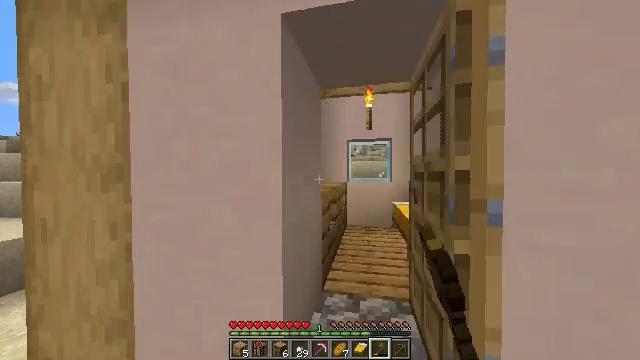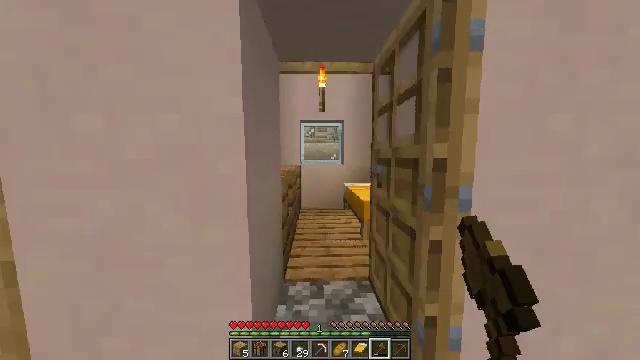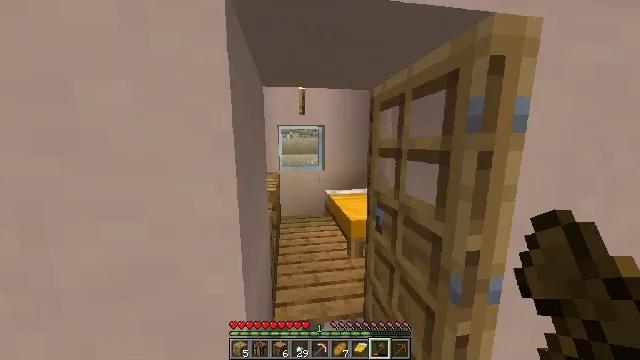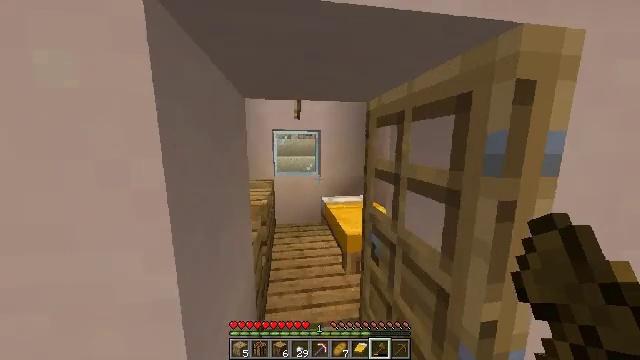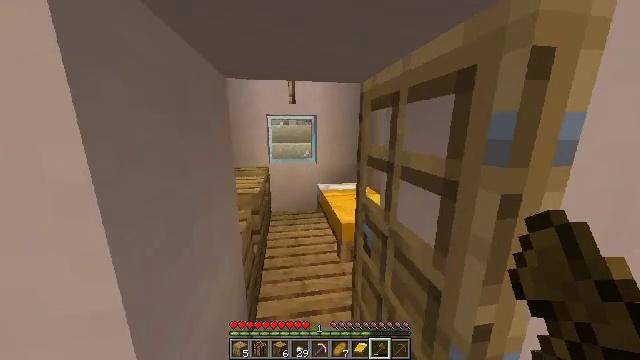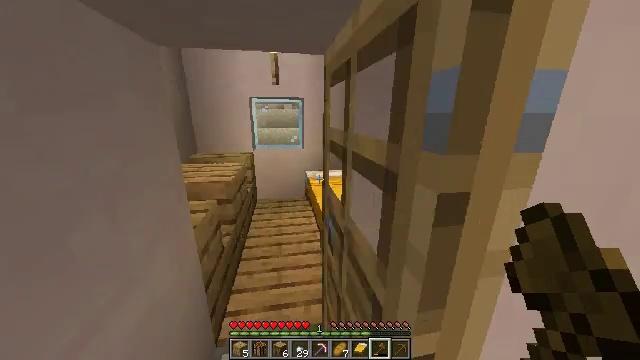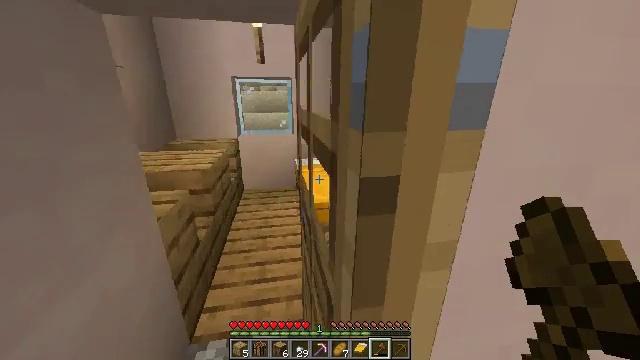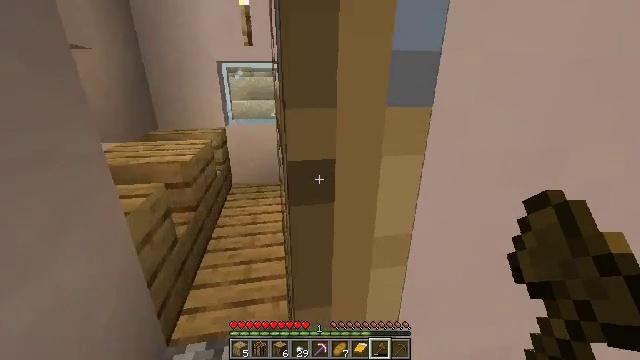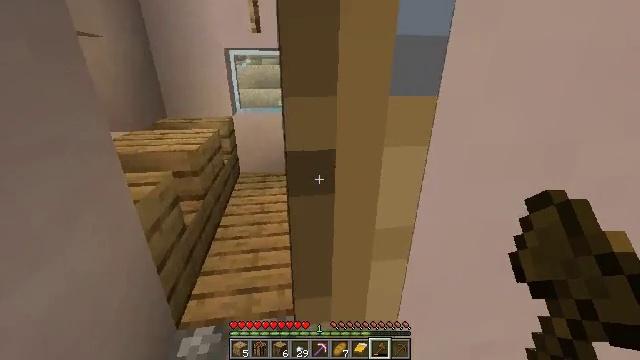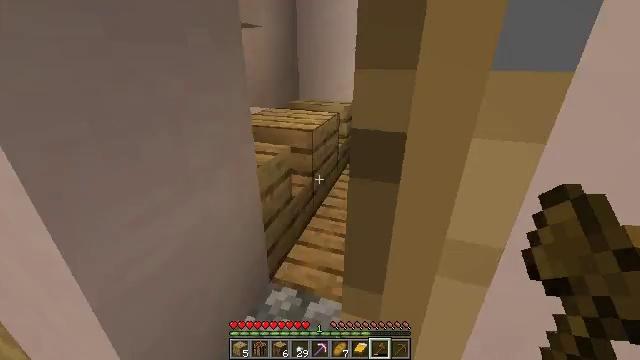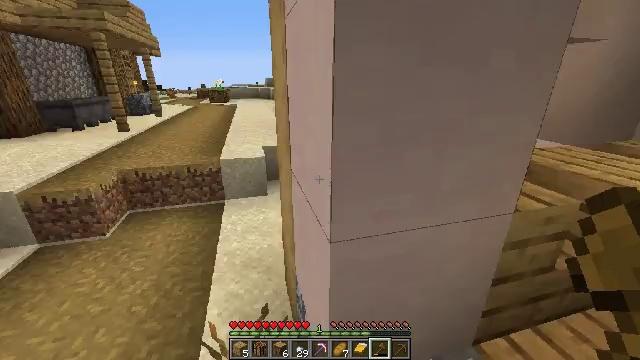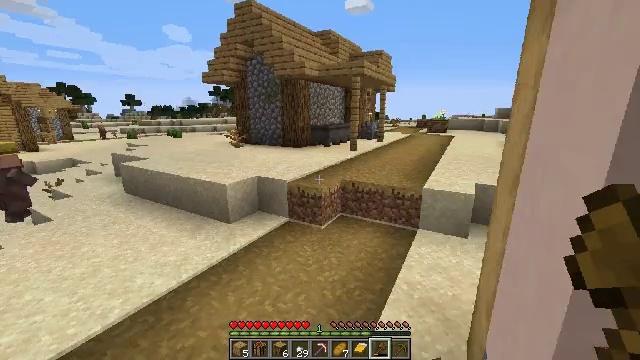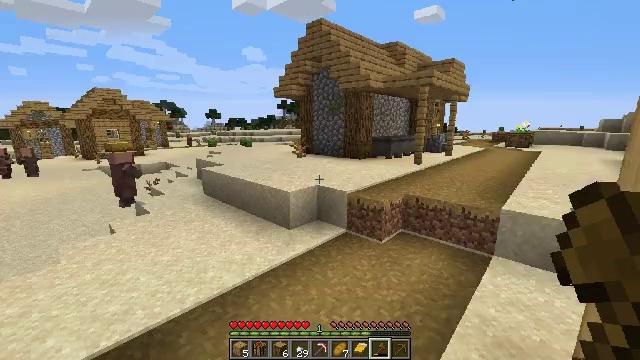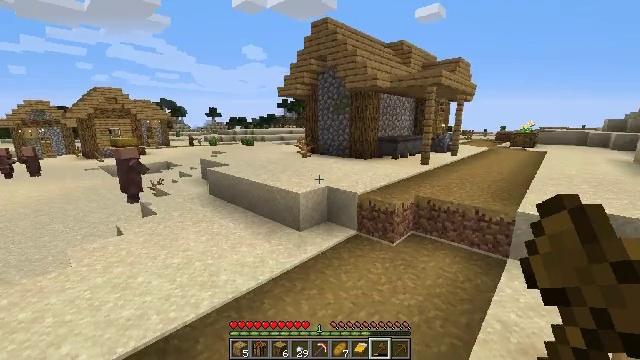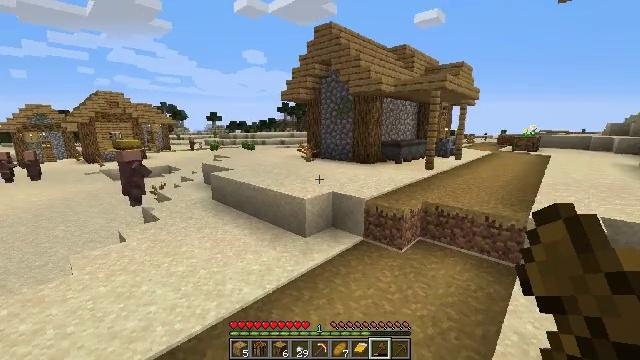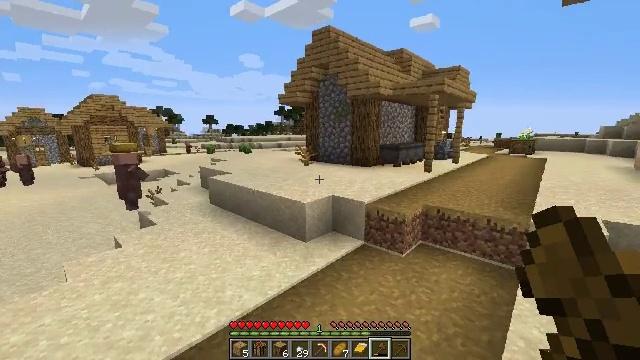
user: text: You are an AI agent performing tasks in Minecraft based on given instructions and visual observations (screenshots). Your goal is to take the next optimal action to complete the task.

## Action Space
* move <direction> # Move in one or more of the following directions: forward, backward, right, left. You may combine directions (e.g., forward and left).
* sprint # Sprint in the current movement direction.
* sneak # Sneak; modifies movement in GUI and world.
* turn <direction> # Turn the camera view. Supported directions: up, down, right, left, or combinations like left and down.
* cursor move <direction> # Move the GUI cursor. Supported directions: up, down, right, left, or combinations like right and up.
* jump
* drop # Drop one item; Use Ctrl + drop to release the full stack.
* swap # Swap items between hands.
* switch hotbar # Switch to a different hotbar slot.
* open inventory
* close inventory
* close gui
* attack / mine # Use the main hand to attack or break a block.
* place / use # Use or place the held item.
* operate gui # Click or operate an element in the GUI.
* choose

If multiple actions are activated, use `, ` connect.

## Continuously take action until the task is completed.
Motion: motion action
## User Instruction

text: Mine a chest to move it.
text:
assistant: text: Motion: move forward and move left, turn right and down
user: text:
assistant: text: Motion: move forward and move right, turn right and down
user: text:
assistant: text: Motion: move forward and move right
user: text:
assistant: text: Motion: move forward and move right, turn down
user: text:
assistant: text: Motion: move forward and move right, turn down
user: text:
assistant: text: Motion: move forward, turn down
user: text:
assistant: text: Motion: move forward, turn down
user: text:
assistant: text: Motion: move forward, turn left and down
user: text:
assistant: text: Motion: turn left and down
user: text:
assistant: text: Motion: turn left and up
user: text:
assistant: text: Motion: move left, turn left and up
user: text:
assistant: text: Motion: move left, turn left and up
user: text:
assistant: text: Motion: move forward and move left
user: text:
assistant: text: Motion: move forward and move left
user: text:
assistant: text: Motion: move forward and move left
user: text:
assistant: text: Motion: move forward and move left
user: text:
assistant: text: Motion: move forward
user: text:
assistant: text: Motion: move forward
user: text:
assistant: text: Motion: move forward, turn right and up
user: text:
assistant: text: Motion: move forward, turn right and up
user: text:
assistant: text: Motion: move forward, turn right
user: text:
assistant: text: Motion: move forward, turn right and up
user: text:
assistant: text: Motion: move forward, turn right and up
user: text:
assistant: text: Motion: move forward, turn right
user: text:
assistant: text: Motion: turn right
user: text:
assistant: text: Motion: move forward
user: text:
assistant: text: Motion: move forward
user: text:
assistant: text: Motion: move forward
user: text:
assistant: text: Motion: no_op
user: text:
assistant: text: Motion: move forward